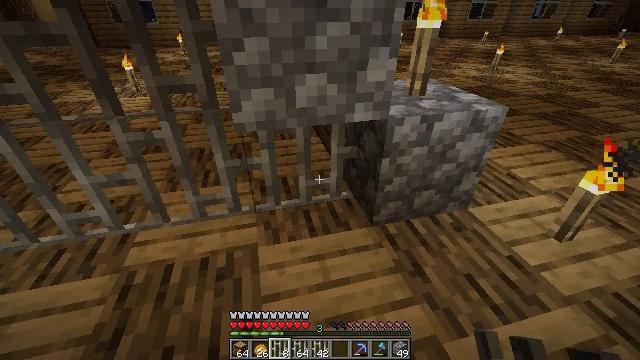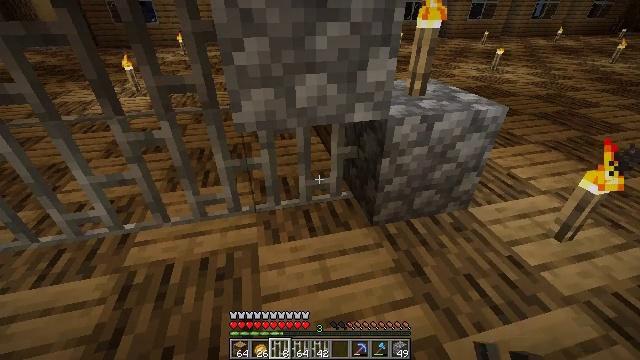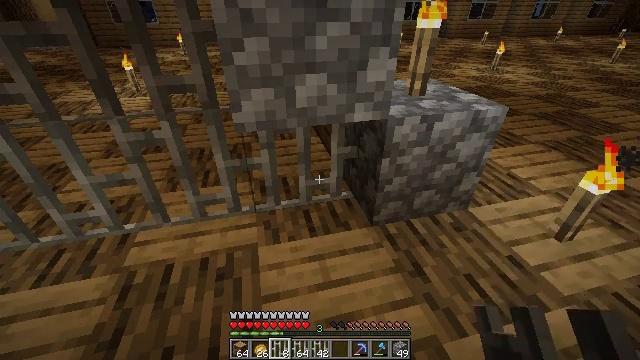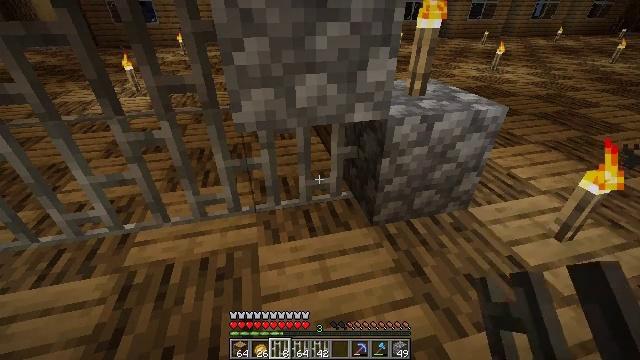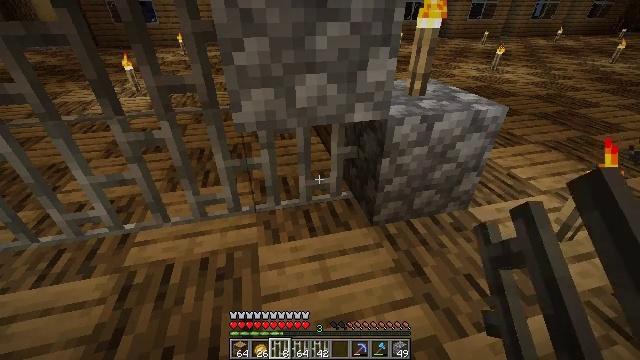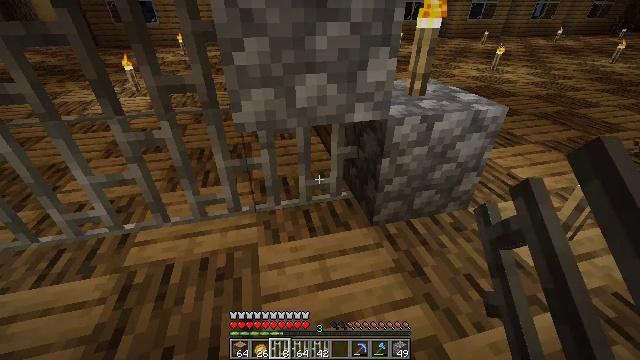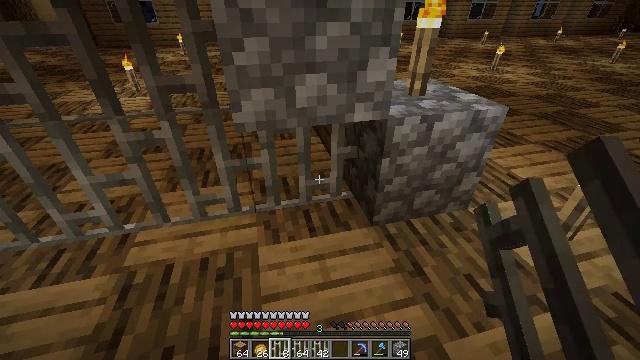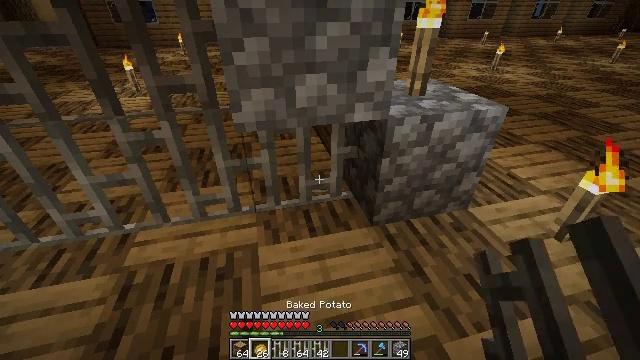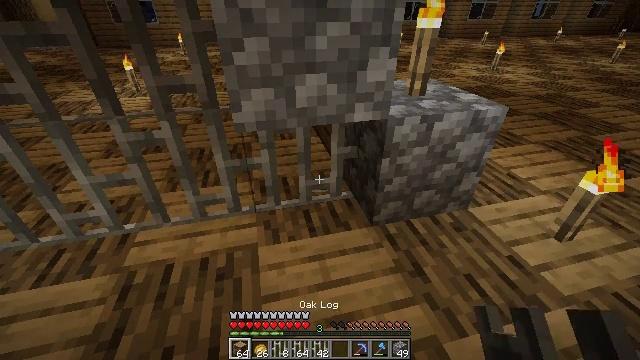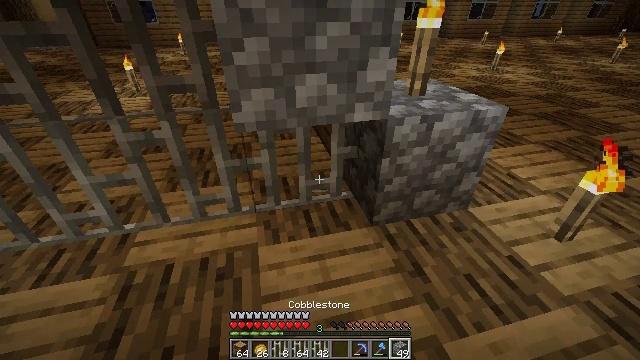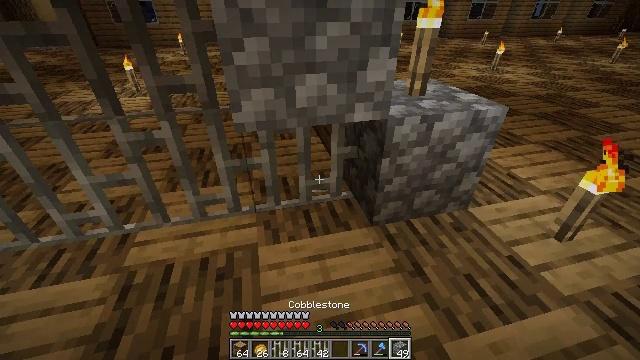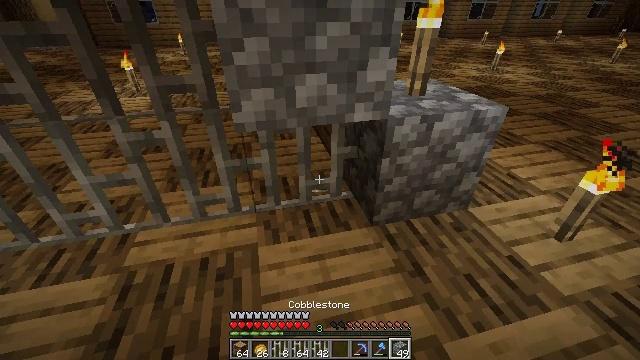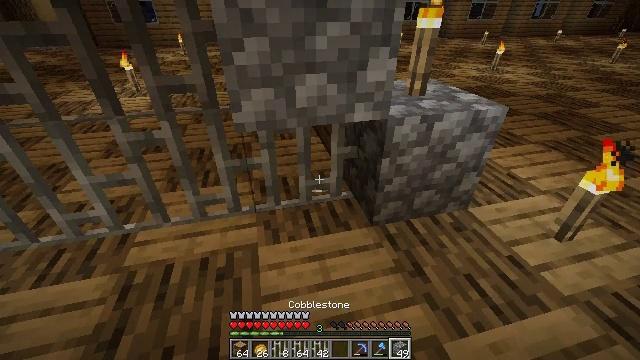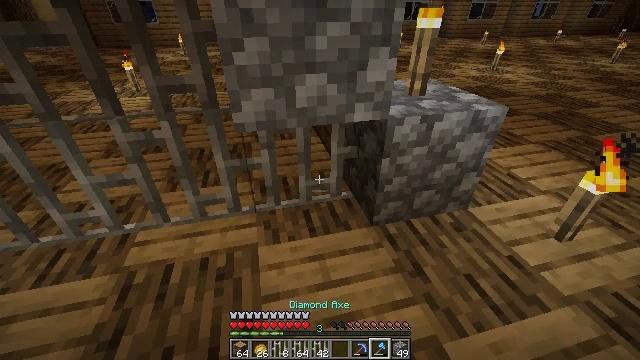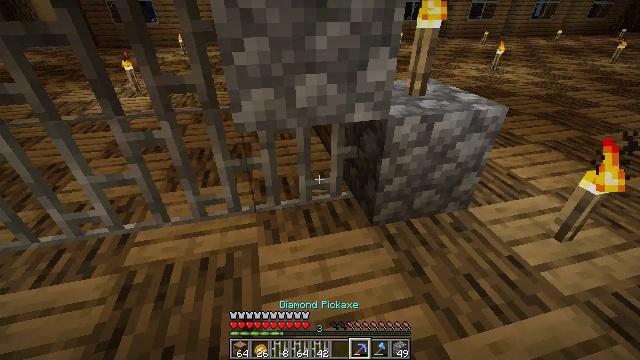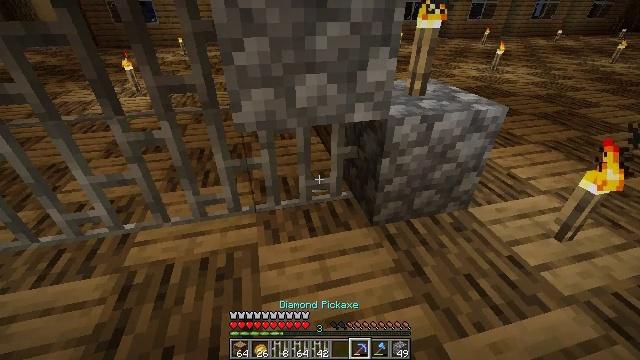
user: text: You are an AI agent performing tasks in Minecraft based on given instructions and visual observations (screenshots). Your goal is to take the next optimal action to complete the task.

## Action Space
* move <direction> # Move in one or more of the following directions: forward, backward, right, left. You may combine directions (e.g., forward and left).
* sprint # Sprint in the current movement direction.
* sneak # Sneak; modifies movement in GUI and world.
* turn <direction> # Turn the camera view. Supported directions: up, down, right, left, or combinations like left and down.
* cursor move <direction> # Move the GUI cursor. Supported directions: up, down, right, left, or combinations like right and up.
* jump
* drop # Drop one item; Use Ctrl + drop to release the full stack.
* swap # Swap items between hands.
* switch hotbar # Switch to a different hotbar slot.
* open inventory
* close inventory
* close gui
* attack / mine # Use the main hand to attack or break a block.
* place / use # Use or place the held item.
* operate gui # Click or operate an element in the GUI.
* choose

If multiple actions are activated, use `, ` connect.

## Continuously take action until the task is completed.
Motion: motion action
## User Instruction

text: Destroy the iron bars to open a path.
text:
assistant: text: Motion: no_op
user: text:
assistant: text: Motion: no_op
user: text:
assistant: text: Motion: no_op
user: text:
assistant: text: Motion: no_op
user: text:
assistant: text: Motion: no_op
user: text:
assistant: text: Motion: no_op
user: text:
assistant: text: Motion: no_op
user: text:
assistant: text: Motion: no_op
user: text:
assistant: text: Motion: no_op
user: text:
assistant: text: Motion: no_op
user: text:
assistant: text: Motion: no_op
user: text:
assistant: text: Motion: no_op
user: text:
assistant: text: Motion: no_op
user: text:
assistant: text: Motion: no_op
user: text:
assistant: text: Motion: no_op
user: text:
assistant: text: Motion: no_op
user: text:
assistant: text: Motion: no_op
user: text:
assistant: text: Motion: no_op
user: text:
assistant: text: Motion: no_op
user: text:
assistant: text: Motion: no_op
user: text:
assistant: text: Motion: no_op
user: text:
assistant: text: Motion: no_op
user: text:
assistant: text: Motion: no_op
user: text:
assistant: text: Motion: turn left and up
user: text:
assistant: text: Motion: no_op
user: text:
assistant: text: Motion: attack / mine
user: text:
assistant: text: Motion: attack / mine
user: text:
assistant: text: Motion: attack / mine
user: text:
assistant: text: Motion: attack / mine
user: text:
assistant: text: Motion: attack / mine